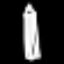
Label: pencil